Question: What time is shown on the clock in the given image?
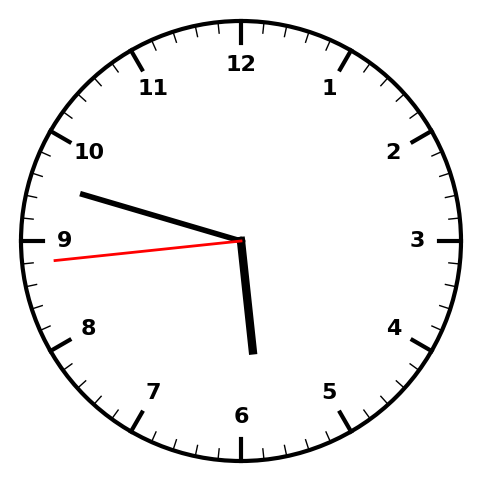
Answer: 05:47:44